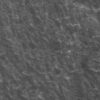
Label: not_dusty